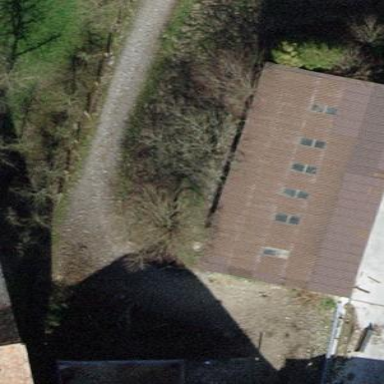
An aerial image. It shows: View of roof of building.